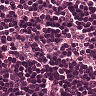
Metastatic tissue present: no